Question: I would like to create a stacked bar graph that contains two levels of x-axis labels. For each stacked bar there is the primary label ('dat$HUC_12_NAM'), then I would like to group these stacked bars by 'dat$HUC_10_NAM' and label this group as well. I could likely use 'annotate' to manually define and place the labels, but that would be very time consuming, clunky, and could easily result in mis-labeling.
Here is the data....
'''
dat <- structure(list(HUC_12_NAM = structure(c(3L, 3L, 3L, 3L, 3L, 3L,
3L, 3L, 3L, 3L, 3L, 3L, 3L, 3L, 3L, 3L, 4L, 4L, 4L, 4L, 4L, 4L,
4L, 4L, 4L, 4L, 4L, 4L, 4L, 4L, 4L, 4L, 1L, 1L, 1L, 1L, 1L, 1L,
1L, 1L, 1L, 1L, 1L, 1L, 1L, 1L, 1L, 1L, 2L, 2L, 2L, 2L, 2L, 2L,
2L, 2L, 2L, 2L, 2L, 2L, 2L, 2L, 2L, 2L), .Label = c("Apostle Islands",
"Raspberry River-Frontal Lake Superior", "Sand River", "Saxine Creek-Frontal Lake Superior"
), class = "factor"), HUC_10_NAM = structure(c(2L, 2L, 2L, 2L,
2L, 2L, 2L, 2L, 2L, 2L, 2L, 2L, 2L, 2L, 2L, 2L, 2L, 2L, 2L, 2L,
2L, 2L, 2L, 2L, 2L, 2L, 2L, 2L, 2L, 2L, 2L, 2L, 1L, 1L, 1L, 1L,
1L, 1L, 1L, 1L, 1L, 1L, 1L, 1L, 1L, 1L, 1L, 1L, 1L, 1L, 1L, 1L,
1L, 1L, 1L, 1L, 1L, 1L, 1L, 1L, 1L, 1L, 1L, 1L), .Label = c("Chequamegon Bay-Frontal Lake Superior",
"Sand River-Frontal Lake Superior"), class = "factor"), variable = structure(c(9L,
8L, 4L, 1L, 6L, 11L, 14L, 13L, 10L, 7L, NA, 5L, 15L, 3L, 2L,
12L, 8L, 6L, 3L, 2L, 4L, 1L, 15L, 5L, 11L, 14L, 10L, 9L, 13L,
7L, 12L, NA, 12L, 4L, 10L, 8L, 3L, NA, 2L, 6L, 1L, 13L, 7L, 11L,
9L, 14L, 5L, 15L, 9L, 1L, 8L, 12L, 10L, 4L, 3L, 11L, NA, 7L,
15L, 13L, 14L, 6L, 5L, 2L), .Label = c("Agriculture", "Barren land",
"Developed - High intensity", "Developed - Medium intensity",
"Developed - Low intensity", "Developed - Open space", "Evergreen forest",
"Deciduous forest", "Mixed forest", "Herbaceous", "Pasture",
"Shrub", "Woody wetland", "Herbaceous wetland", "Water"), class = "factor"),
perc_veg = c(11.8839579283911, 57.2626205743974, 0.00544969027593598,
0.514995731075951, 2.59586913477084, 2.53864738687351, 0.108085523806064,
5.3007320750604, 0.731166778688078, 6.04007338916238, 0,
0.0953695798288797, 0.11807662264528, 0, 0.00363312685062399,
12.8013224581736, 58.9563880536275, 4.47423752571726, 0.0158260043860641,
0.101738599624698, 0.0633040175442563, 0.180868621555018,
1.07390744048292, 0.300694083335217, 2.65876873685876, 0.00226085776943772,
0.065564875313694, 15.484614862879, 2.68363817232258, 7.99665393050123,
5.94153421808234, 0, 2.79708137828397, 0.0260443580892536,
0.0078546476777114, 30.3801236073503, 0.028524773145373,
0, 0.470038653134625, 1.99838773021352, 0.0355526158043779,
4.43084809524794, 23.6515843651171, 0.169081626325472, 32.6501167862089,
0.595713015978007, 0.174455858947064, 2.5845924884764, 23.2366527830367,
0.25141991669822, 52.6482393032942, 3.73494888299886, 0.136312003029156,
0.00605831124574025, 0, 1.85535781900795, 0, 11.0851950018932,
0.427110942824688, 2.85800833017796, 0, 3.54714123438092,
0.146914047709201, 0.0666414237031428)), .Names = c("HUC_12_NAM",
"HUC_10_NAM", "variable", "perc_veg"), row.names = c(1L, 2L,
3L, 4L, 5L, 6L, 7L, 8L, 9L, 10L, 11L, 12L, 13L, 14L, 15L, 16L,
17L, 18L, 19L, 20L, 21L, 22L, 23L, 24L, 25L, 26L, 27L, 28L, 29L,
30L, 31L, 32L, 81L, 82L, 83L, 84L, 85L, 86L, 87L, 88L, 89L, 90L,
91L, 92L, 93L, 94L, 95L, 96L, 97L, 98L, 99L, 100L, 101L, 102L,
103L, 104L, 105L, 106L, 107L, 108L, 109L, 110L, 111L, 112L), class = "data.frame")
'''
And here is the current stacked bar plot...
'''
library(ggplot2)
p <- ggplot () + geom_bar(data=dat,aes(x=HUC_12_NAM,y=perc_veg,fill=variable),stat='identity')
p <- p + coord_flip() #this helps fit the xlabel
p
'''
And the resulting plot...

The next label, or grouping, would be from dat$HUC_10_NAM and in this example would add two additional labels, 'Sand River-Frontal Lake Superior' and 'Chequamegon Bay-Frontal Lake Superior'.
Maybe this would just be too cluttered...especially with the long names. But, I would like to see if there is a way to add these second level labels quickly and easily.
Thanks
-cherrytree
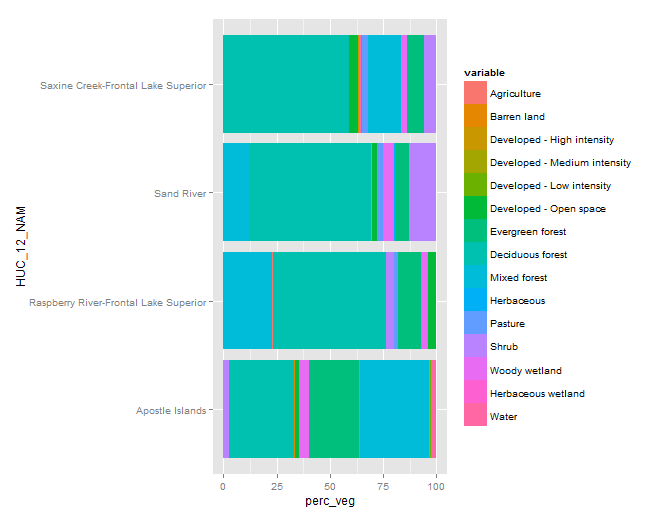
Answer: If you're willing to facet instead of adding a second row of labels, then you can do this:
'''
ggplot(data=dat, aes(x=HUC_12_NAM, y=perc_veg, fill=variable)) +
geom_bar(stat='identity') +
facet_grid(. ~ HUC_10_NAM, scales="free")
'''

Incidentally, you can reformat the longer labels with a line-break, for example:
'''
dat[,1:2] = lapply(1:2, function(x) gsub("-","
", dat[,x]))
'''